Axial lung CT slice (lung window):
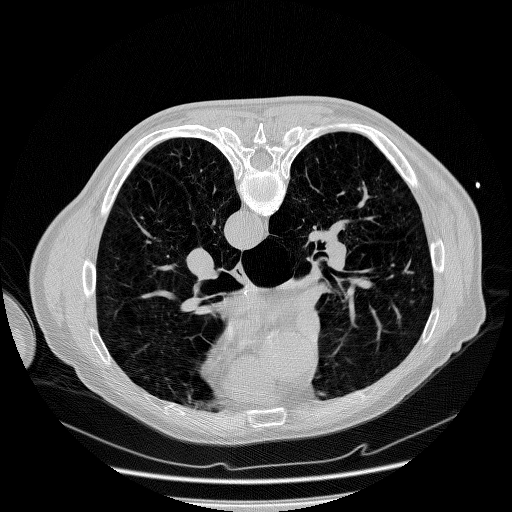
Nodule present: no